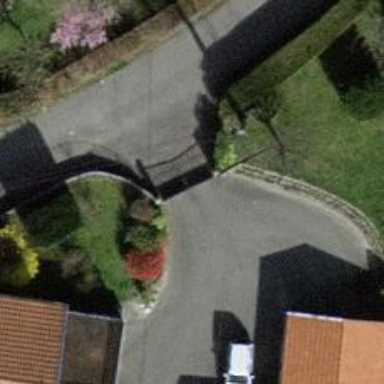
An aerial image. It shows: Gate.